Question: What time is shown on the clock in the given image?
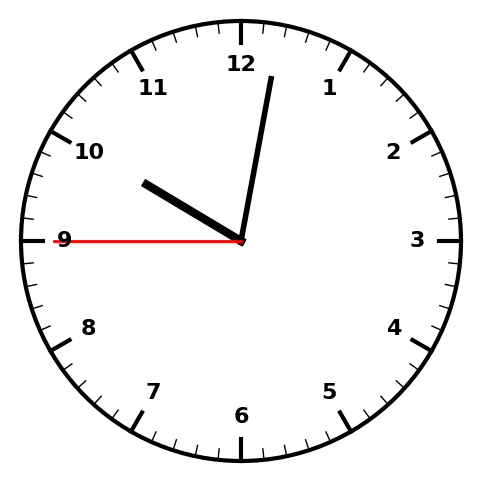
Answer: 10:01:45